Question: I'm using 'UIActionSheet' in a landscape mode application in 'iPad'. Some of my button's texts don't fit the width and they're cropped from the end. In 'iPhone' this is handled and my action sheet buttons fit into the frame even if they are long. I didn't understand why this is different in iPad. Do you guys have any ideas about how I can accomplish something as 'adjustsFontSizeToFitWidth' method does to 'UILabel's?
Here's how I create and display my action sheet:
'''
UIActionSheet *actionSheet = [[UIActionSheet alloc] initWithTitle:nil delegate:self cancelButtonTitle:nil destructiveButtonTitle:nil otherButtonTitles:nil];
for (NSString *bank in self.getBanksResponse.banks) {
[actionSheet addButtonWithTitle:bank];
}
[actionSheet showFromRect:self.bankButton.frame inView:self.view animated:YES];
[actionSheet release];
'''
Here's the screenshot of my action sheet:

Thx in advance...
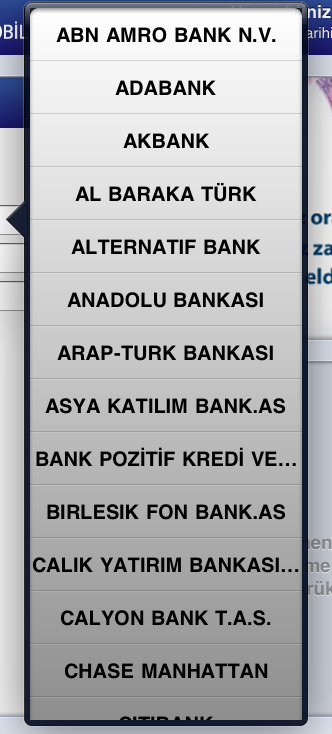
Answer: Your code seems fine - I have two ideas for you:
1) In the showFromRect method called from your actionsheet, edit the passed in rect to be wider and see how it goes.
2) If the above did not work, then you might want to look into subclassing it to accommodate your text... or look at UIPopoverController which could hold your data in a table view.